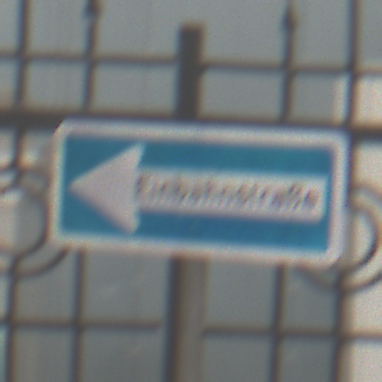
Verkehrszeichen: EinbahnstrasseLinksweisend
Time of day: MorningAfternoon
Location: Outdoor (Urban)
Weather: Overcast
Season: NotSpecified
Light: Natural